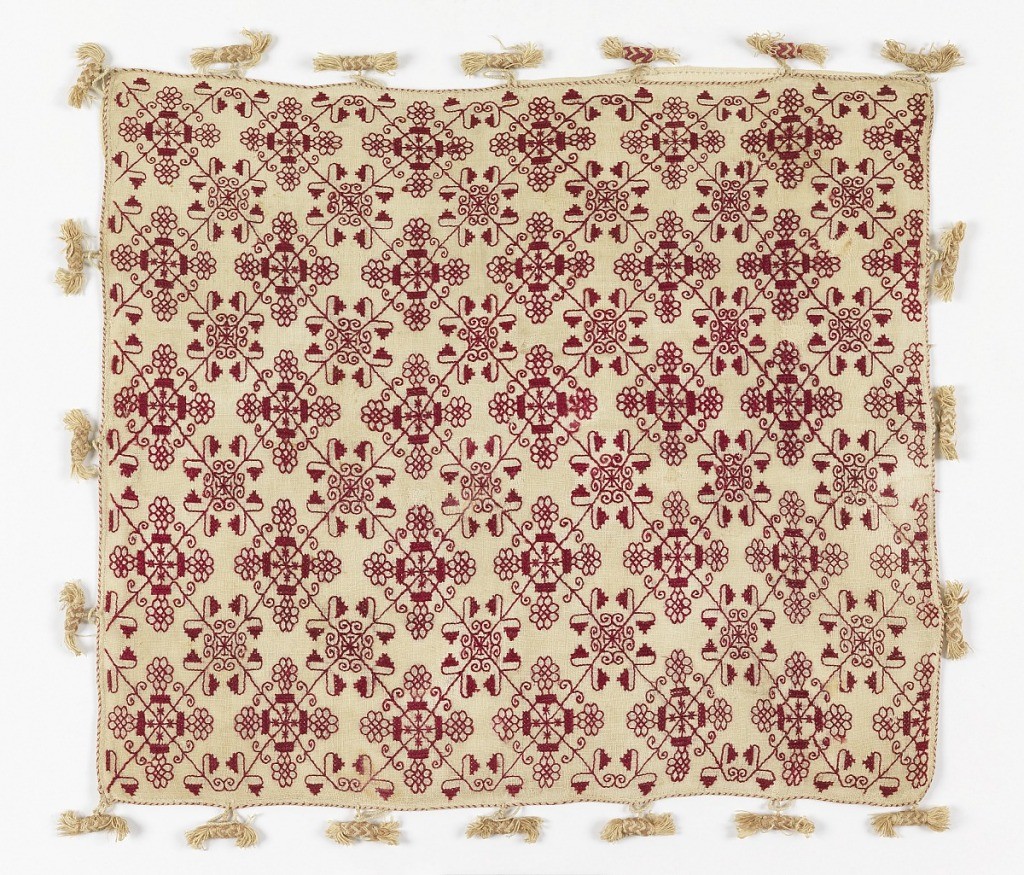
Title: Cushion cover
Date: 16th–17th century
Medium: silk on linen Technique: Rococo stitch embroidery on plain weave
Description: Cushion cover in an allover pattern of diamonds and rosettes, tassels on the edge. In red silk on linen.